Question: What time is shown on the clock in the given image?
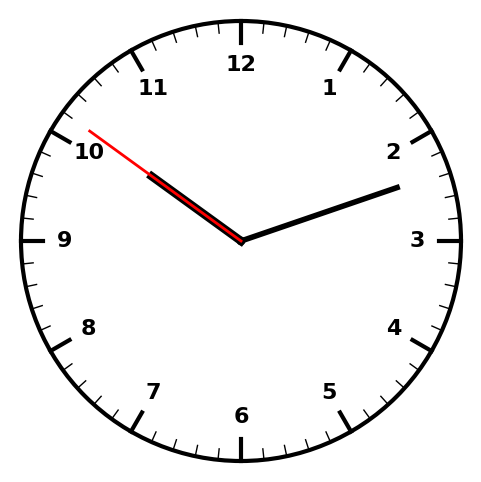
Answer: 10:11:51